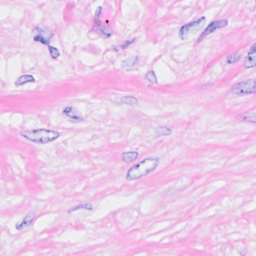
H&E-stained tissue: Breast